Две звезды, вращающиеся вокруг их общего центра масс, образуют бинарную (двойную) звездную систему. Почти половина звезд нашей галактики — двойные звезды. С Земли нелегко распознать двойную природу большинства этих звездных систем, так как расстояние между звездами намного меньше расстояния от них до Земли, и, следовательно, телескоп не способен разрешить отдельные компоненты двойной звезды. Поэтому приходится использовать либо фотометрию, либо спектрометрию для наблюдения изменений в интенсивности или в спектре конкретной звезды, для того чтобы определись, является ли данная звезда двойной. Допустим, что две звезды движутся по круговым орбитам вокруг их общего центра масс с постоянной угловой скоростью $\omega$, и мы находимся точно в плоскости движения звезд. Предположим также, что температуры поверхностей звезд равны $T_{1}$ и $T_{2}$ $(T_{1} > T_{2})$, а их радиусы составляют $R_{1}$ и $R_{2}$ соответственно $(R_{1} > R_{2})$. Зависимость от времени суммарной относительной интенсивности света, измеренной на Земле, показана на рисунке ниже. Тщательные измерения свидетельствуют о том, что минимальные интенсивности падающего от звезд света соответствуют $90\%$ и $63\%$ суммарной интенсивности $I_{0}$, полученной от обеих звезд $(I_{0} = 4.8 \cdot 10^{-9}~Вт/м^{2})$.  Относительная интенсивность, полученная от двойной звезды, в зависимости от времени. Интенсивность посчитана по отношению к $I_{0} = 4.8 \cdot 10^{-9}~Вт/м^{2}$. Время выражено в днях.
Найдите период орбитального движения звезд. Ответ выразите в секундах и округлите до двух значащих цифр. Найдите также угловую скорость вращения системы в рад/с. Достаточно хорошим приближением для изучения, принимаемого от звезды, может служить излучение абсолютно черного тела в виде диска, радиус которого равен радиусу звезды. Поэтому мощность, принятая от звезды, пропорциональная $AT^{4}$, где $A$ — площадь диска, $T$ — поверхностная температура звезды.
С помощью графика, приведенного на рисунке 1, найдите отношения $T_{1}/T_{2}$ и $R_{1}/R_{2}$.  Используя $\text{таблицу 1}$, ответьте на следующие вопросы: Используя таблицу 1, ответьте на следующие вопросы:
Найдите орбитальную скорость каждой из звезд $v_{1}$ и $v_{2}$ (скорость света $c=3 \cdot 10^{8}~м/с$). Релятивистские эффекты не учитывайте.
Найдите отношение масс звезд $m_{1}/m_{2}$.
Найдите расстояния $r_{1}$ и $r_{2}$ каждой из звезд бинарной системы от их общего центра масс.
Найдите расстояние $r$ между звездами. Учитывая, что гравитационная сила является единственной силой, действующей между звездами, дайте ответ на такой вопрос.
Найдите массу каждой звезды с точностью до одной значащей цифры. Гравитационная постоянная $G= 6.67\cdot 10^{-11}~м^{3} кг ^{-1} с^{-2}$.
Найдите показатель степени $\alpha$ c точностью до одной значащей цифры.
Пусть $L_{1}$ и $L_{2}$ — светимости звезд двойной системы, изучавшейся в предыдущей части. Найдите $L_{1}$ и $L_{2}$.
Определите расстояние $d$ от нас до звездной системы в световых годах. Для определения этого расстояния вы можете использовать диаграмму, приведенную на рисунке $1$.
Каково максимальное угловое расстояние $\theta$ между звездами при наблюдении с Земли?
Каким наименьшим диаметром $D$ должен обладать объектив оптического телескопа, для того чтобы разрешить эти две звезды?
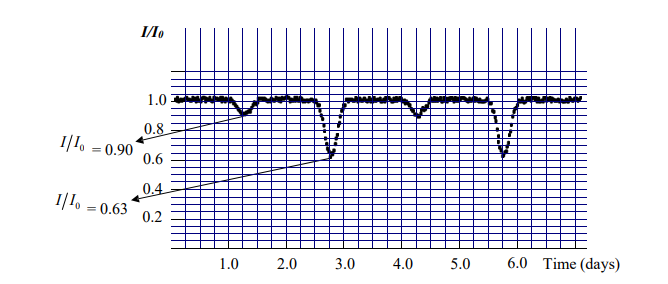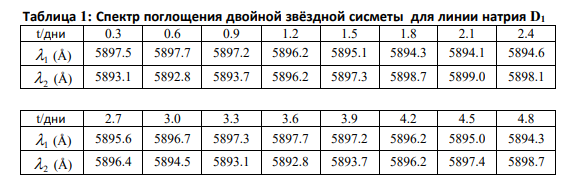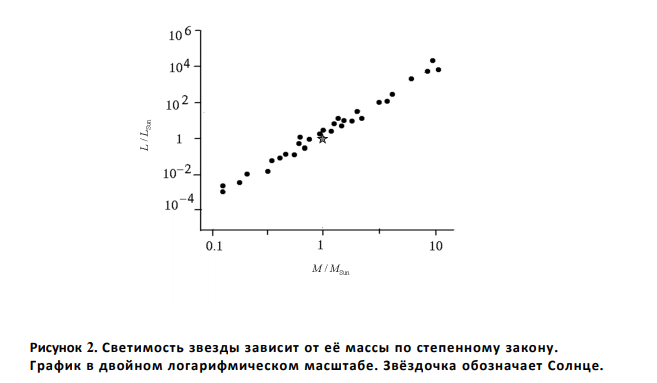
Найдите период орбитального движения звезд. Ответ выразите в секундах и округлите до двух значащих цифр. Найдите также угловую скорость вращения системы в рад/с.

С помощью графика, приведенного на рисунке 1, найдите отношения $T_{1}/T_{2}$ и $R_{1}/R_{2}$.

Найдите орбитальную скорость каждой из звезд $v_{1}$ и $v_{2}$ (скорость света $c=3 \cdot 10^{8}~м/с$). Релятивистские эффекты не учитывайте.

Найдите отношение масс звезд $m_{1}/m_{2}$.

Найдите расстояния $r_{1}$ и $r_{2}$ каждой из звезд бинарной системы от их общего центра масс.

Найдите расстояние $r$ между звездами.

Найдите массу каждой звезды с точностью до одной значащей цифры. Гравитационная постоянная $G= 6.67\cdot 10^{-11}~м^{3} кг ^{-1} с^{-2}$.

Найдите показатель степени $\alpha$ c точностью до одной значащей цифры.

Пусть $L_{1}$ и $L_{2}$ — светимости звезд двойной системы, изучавшейся в предыдущей части. Найдите $L_{1}$ и $L_{2}$.

Определите расстояние $d$ от нас до звездной системы в световых годах. Для определения этого расстояния вы можете использовать диаграмму, приведенную на рисунке $1$.

Каково максимальное угловое расстояние $\theta$ между звездами при наблюдении с Земли?

Каким наименьшим диаметром $D$ должен обладать объектив оптического телескопа, для того чтобы разрешить эти две звезды?
Темы:
T, Международные